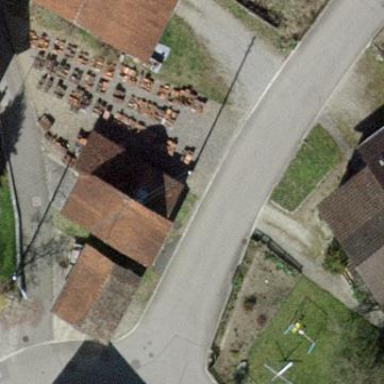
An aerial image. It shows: Shed.